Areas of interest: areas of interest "Exhibition and Convention Center"
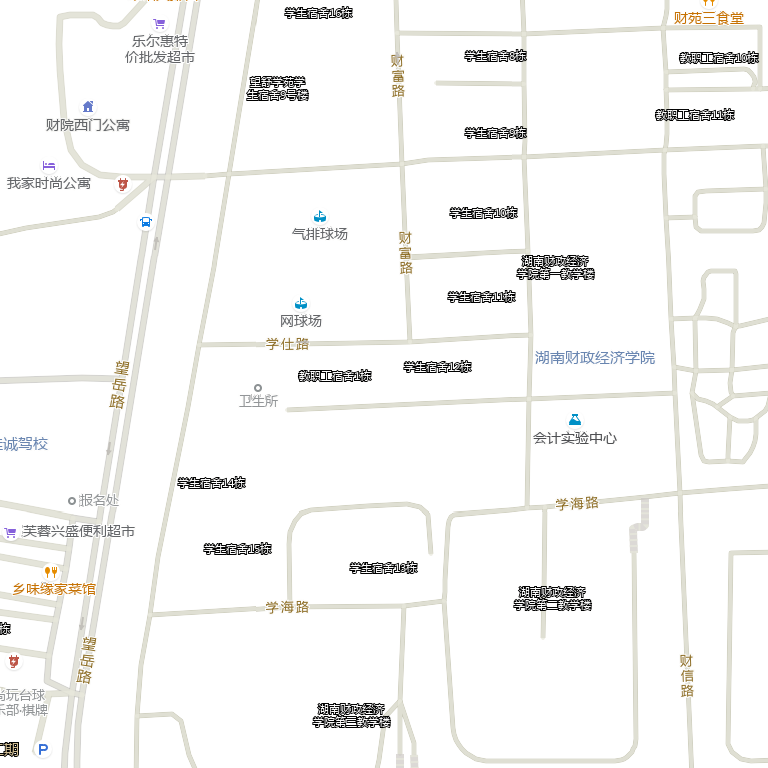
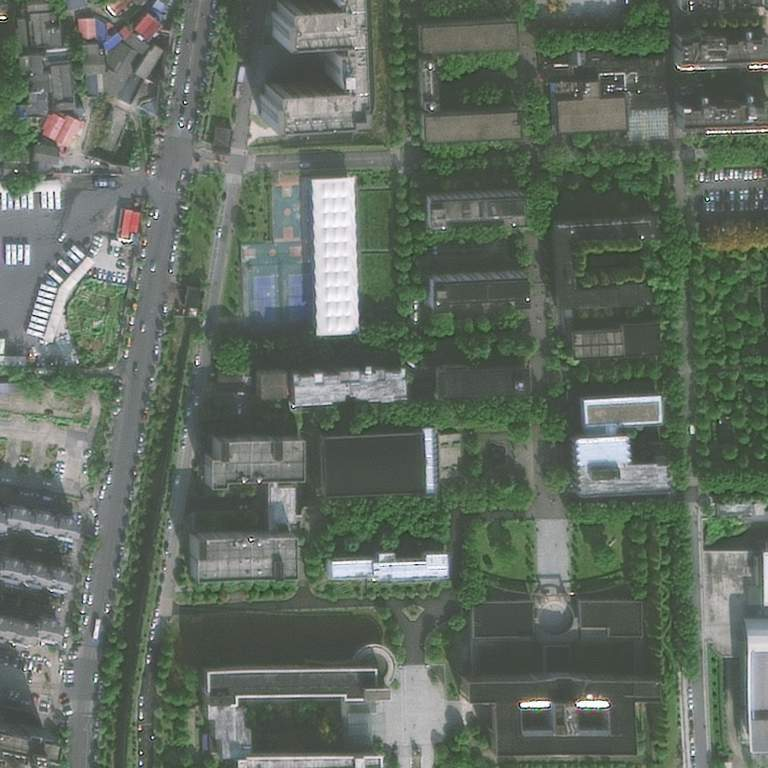